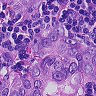
Metastatic tissue present: yes